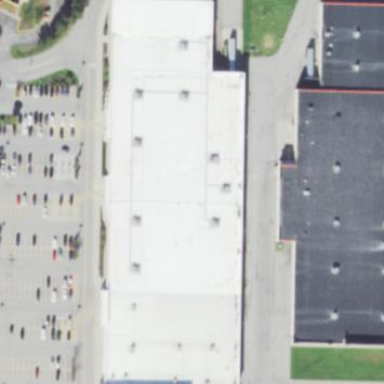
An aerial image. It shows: Retail building that houses department store.